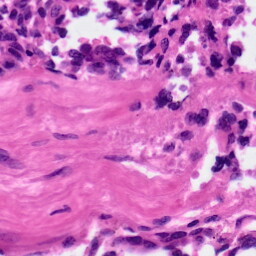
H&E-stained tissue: Ovarian